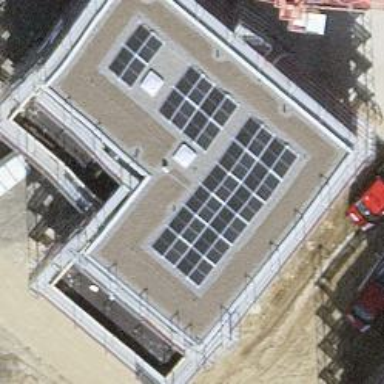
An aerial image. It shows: Solar power generator with photovoltaic panels.